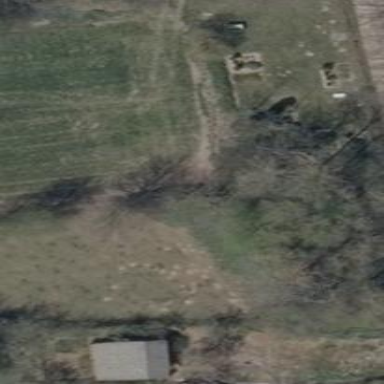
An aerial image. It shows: Grave yard.